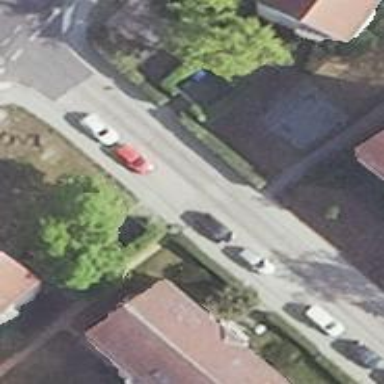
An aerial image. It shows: Residential road with concrete surface and sidewalks on both sides.